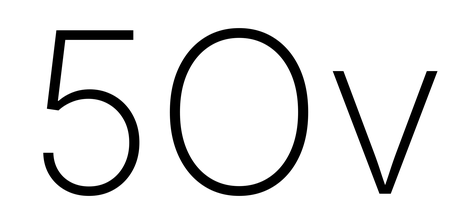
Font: Inter_ExtraLight